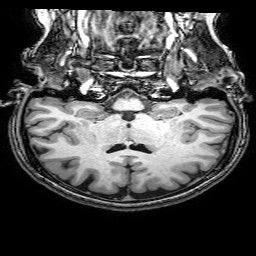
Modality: T1w
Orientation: sagittal
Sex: female
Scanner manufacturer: philips
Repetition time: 0.008116 s
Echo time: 0.00372 s